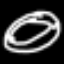
Label: donut